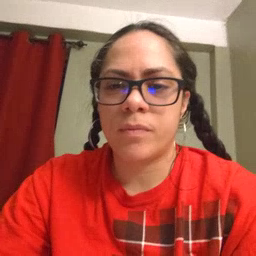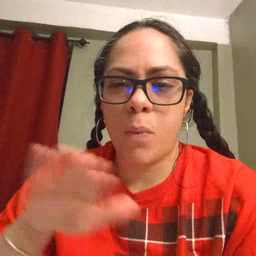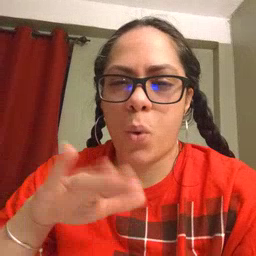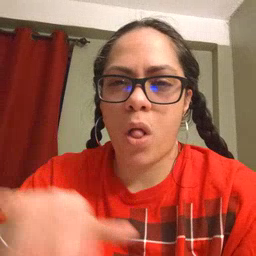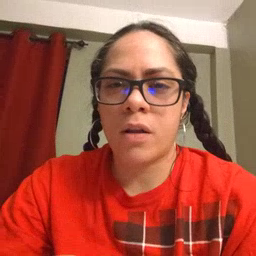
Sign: pool